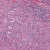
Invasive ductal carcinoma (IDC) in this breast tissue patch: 1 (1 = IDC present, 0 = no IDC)